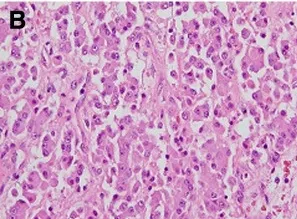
(C) Recurrent gastric mass with HE staining, 40x magnification. HE, hematoxylin and eosin.
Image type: pathology (h&e)